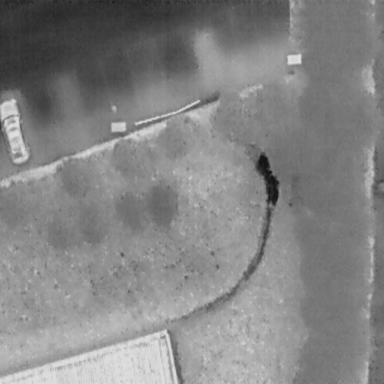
There is a Car in the infrared image.